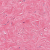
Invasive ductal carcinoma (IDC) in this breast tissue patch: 0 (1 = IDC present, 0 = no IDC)